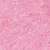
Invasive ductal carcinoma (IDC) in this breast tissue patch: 0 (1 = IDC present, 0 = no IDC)